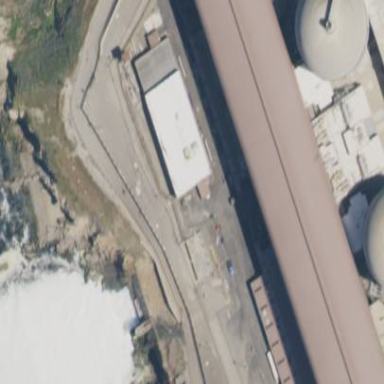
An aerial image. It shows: Power station building.